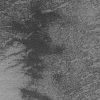
Atmospheric dust classification: not_dusty